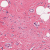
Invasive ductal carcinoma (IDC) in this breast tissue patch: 0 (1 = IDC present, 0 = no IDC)